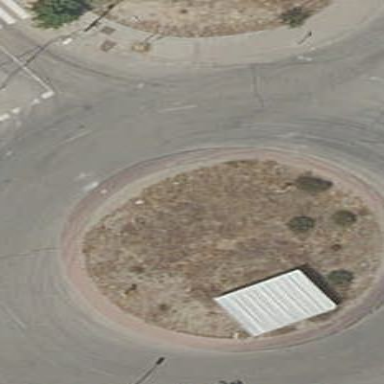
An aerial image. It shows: Roundabout on residential road.